Question: I'm creating a progress bar, currently the percentage are shown in right side, but now I want the percentage able to follow the bar, no matter the blue bar is short or long.

---
'''
.popup_survey_whitebox_percent {
font-size: 12px;
font-weight: bold;
font-style: italic;
color: #F30;
float: right;
margin-top: 10px;
}
.popup_survey_whitebox_progressbar {
background: #444;
width: 100%;
height: 5px;
border-radius: 10px;
}
.popup_survey_whitebox_progressbar_inner {
background: #0CF;
width: 100%;
height: 5px;
border-radius: 10px;
box-shadow: 0 3px 7px rgba(0, 0, 0, .25);
margin-top: 5px;
}
'''
'''
<div id="popup_survey_whitebox_percent" class="popup_survey_whitebox_percent">75%</div>
<br>
<div class="popup_survey_whitebox_progressbar">
<div class="popup_survey_whitebox_progressbar_inner" style="width:75%;"></div>
</div>
<div id="popup_survey_whitebox_percent" class="popup_survey_whitebox_percent">15%</div>
<br>
<div class="popup_survey_whitebox_progressbar">
<div class="popup_survey_whitebox_progressbar_inner" style="width:15%;"></div>
</div>
'''
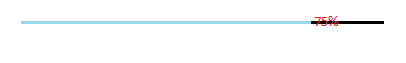
Answer: Move 'popup_survey_whitebox_percent' inside 'popup_survey_whitebox_progressbar_inner':
'''
<div class="popup_survey_whitebox_progressbar">
<div class="popup_survey_whitebox_progressbar_inner" style="width:75%;">
<div id="popup_survey_whitebox_percent" class="popup_survey_whitebox_percent">75%</div>
</div>
</div>
'''
Change 'margin-top' of 'popup_survey_whitebox_percent':
'''
.popup_survey_whitebox_percent{
float:right;
margin-top: -15px;
font-size:12px;
font-weight:bold;
font-style:italic;
color:#F30;
}
'''
See <URL>